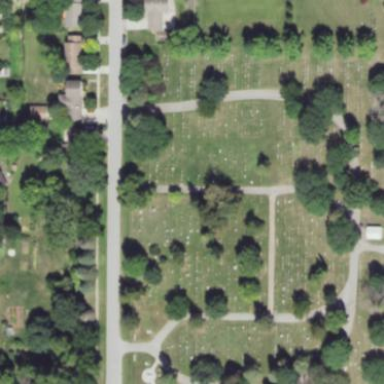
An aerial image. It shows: Cemetery.